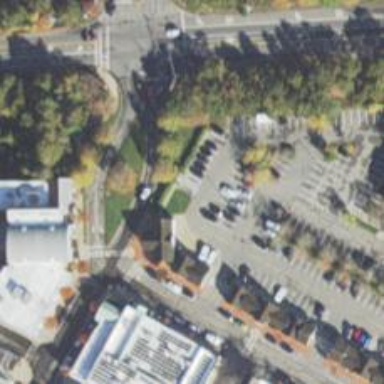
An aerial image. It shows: Parking space.